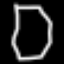
Label: octagon